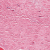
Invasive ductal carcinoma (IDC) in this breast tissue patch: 0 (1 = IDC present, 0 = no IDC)